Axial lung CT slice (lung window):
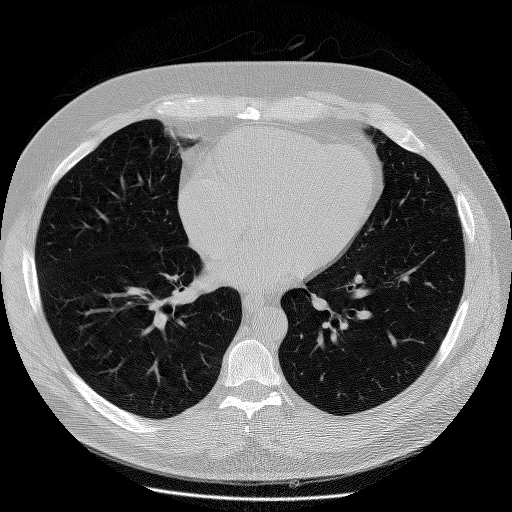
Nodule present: no